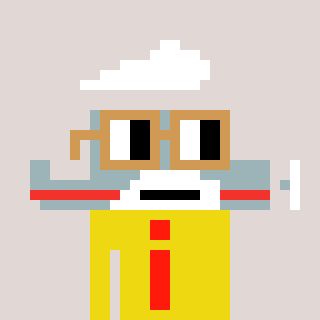
a pixel art character with square brown glasses, a plane-shaped head and a yellow-colored body on a warm background